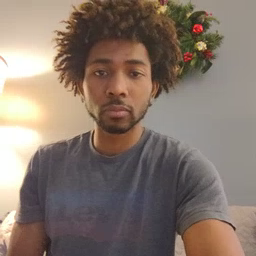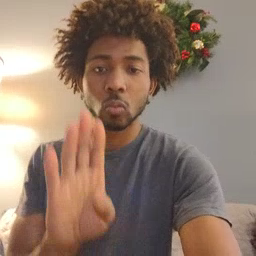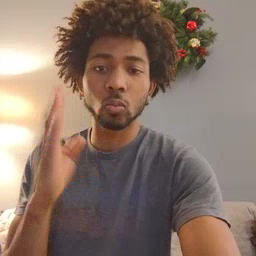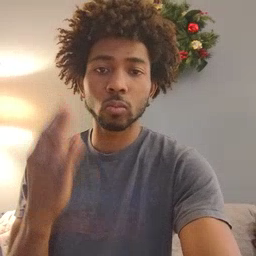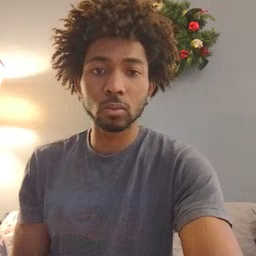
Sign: open